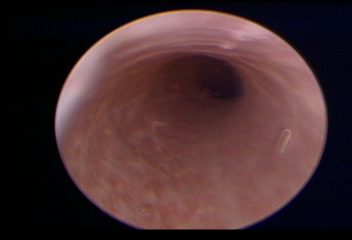
Modality: WLC
Class: Normal mucosa
Bladder cancer association: No